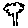
Label: tree